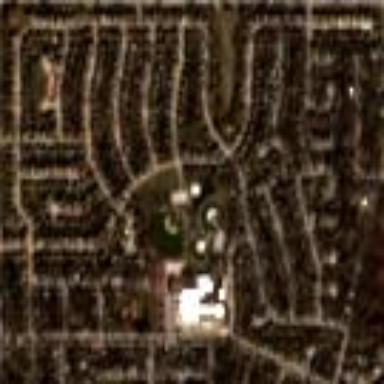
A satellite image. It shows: This residential area consists of single-family homes.